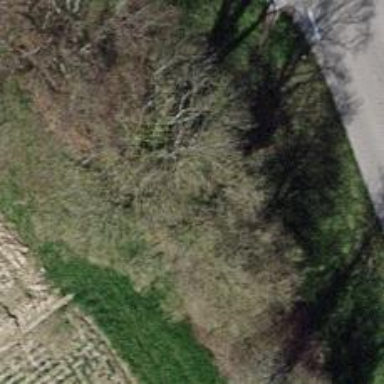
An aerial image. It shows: Row of trees in natural setting.